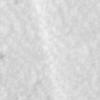
Label: no_change